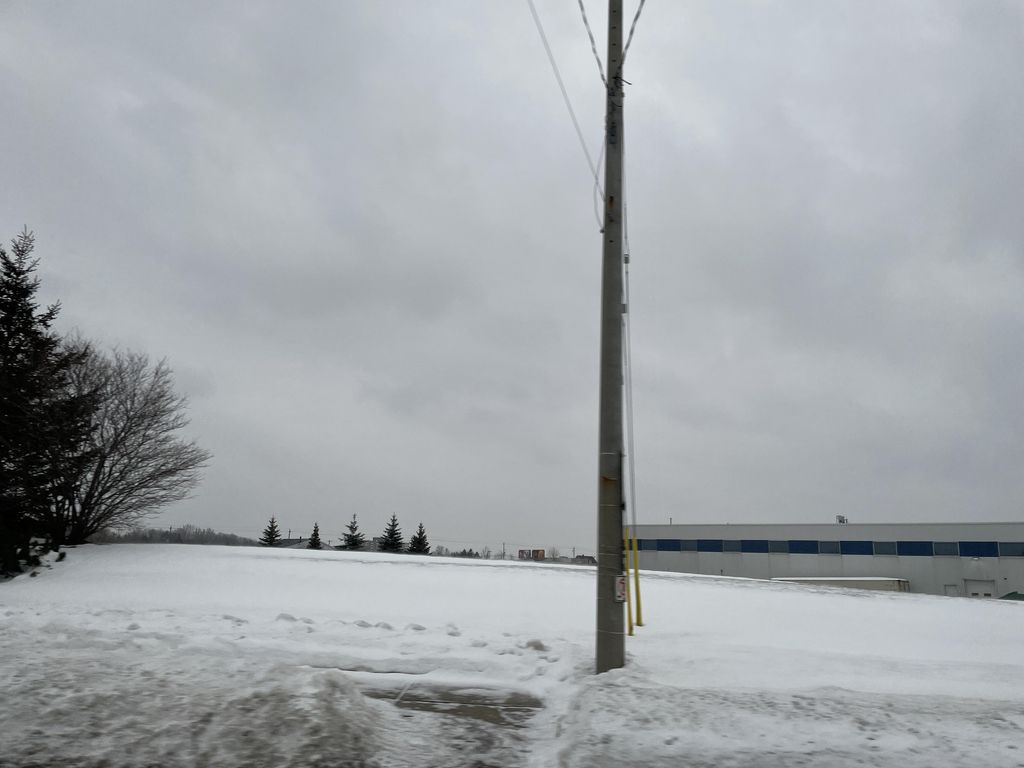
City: kitchener-waterloo